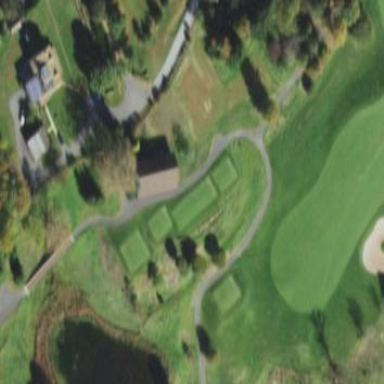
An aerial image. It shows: Golf rough area.